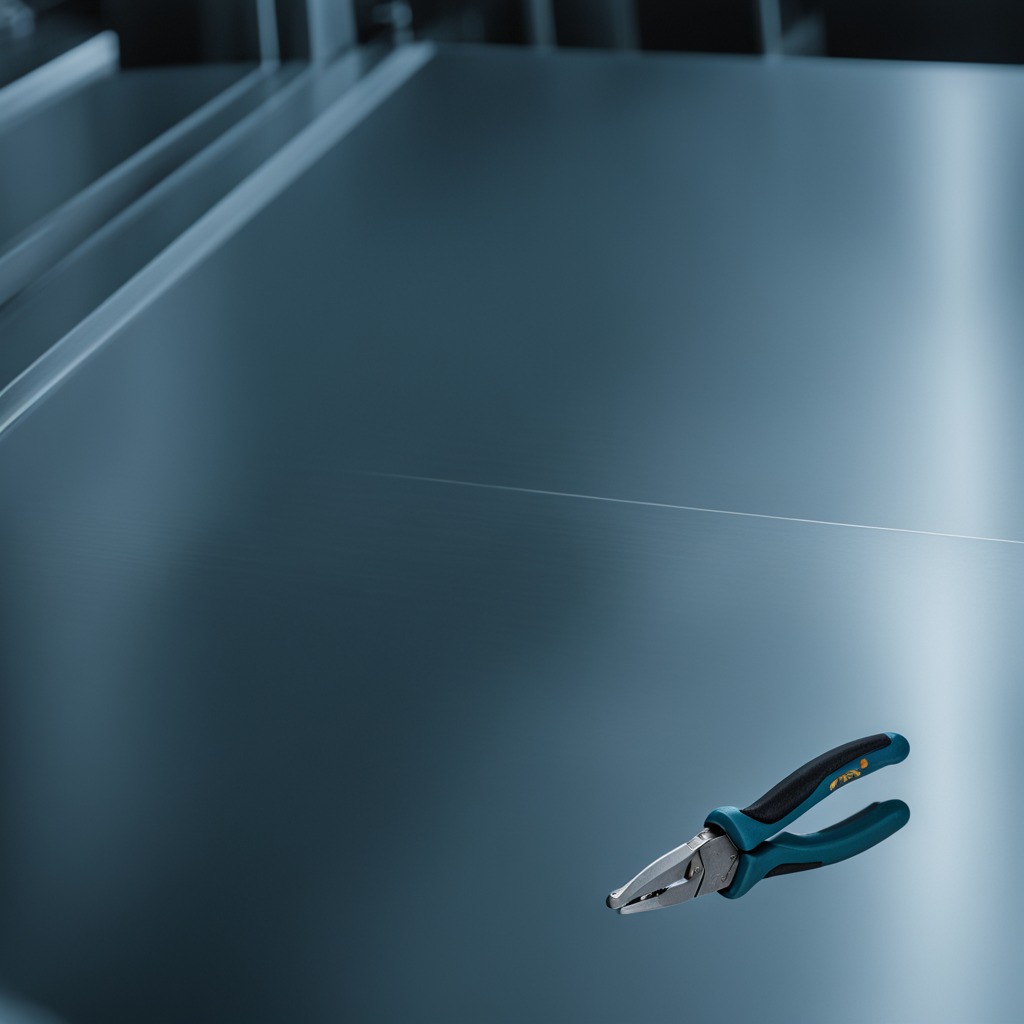
A plier is lying on the metal table.